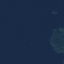
Label: SeaLake